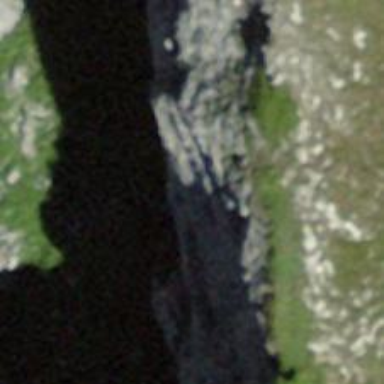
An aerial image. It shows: Natural cliff.